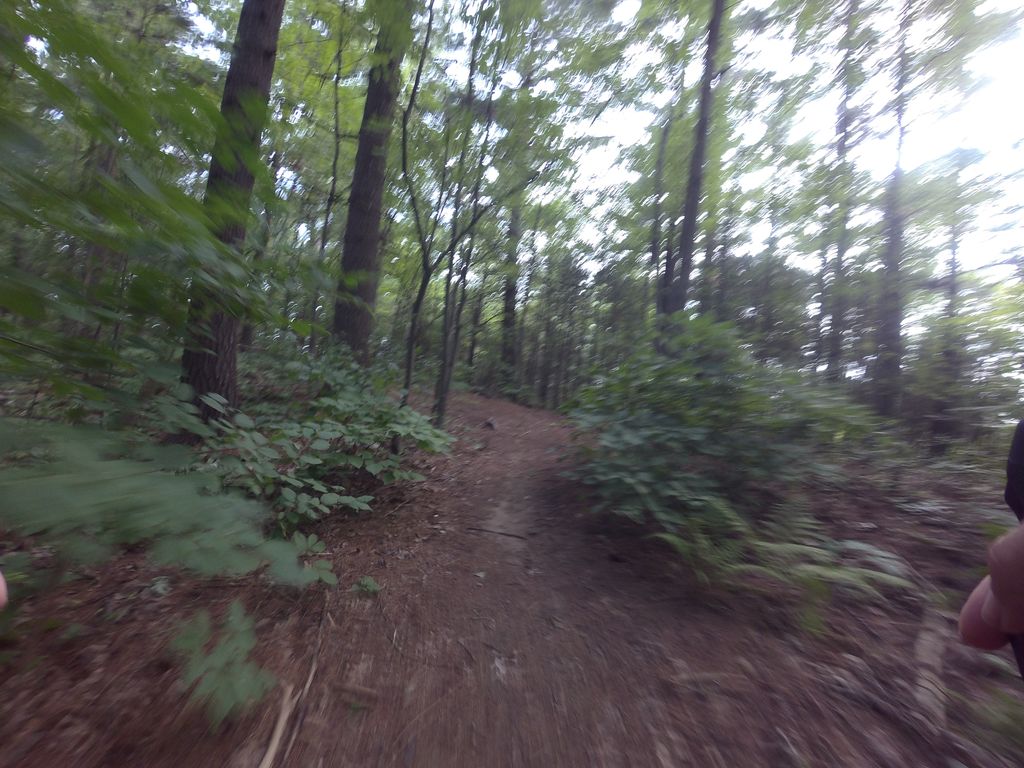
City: ottawa-gatineau